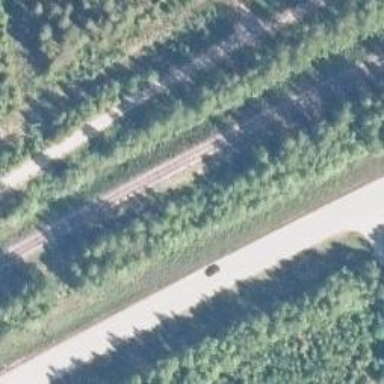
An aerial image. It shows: Railway track.